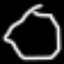
Label: octagon